Field crop: maize
Growth stage: 2
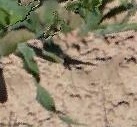
Species: maize